Interaction volume radius: 10 \u00c5
Interaction volume height: 10 \u00c5
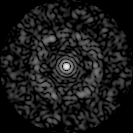
Disorder parameter: 0.8338